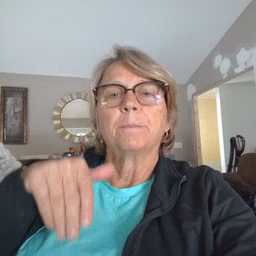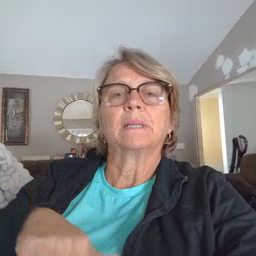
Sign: puppy